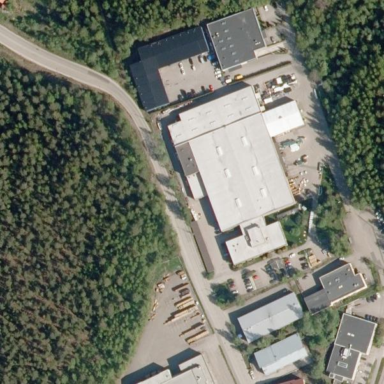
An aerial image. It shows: Industrial building.